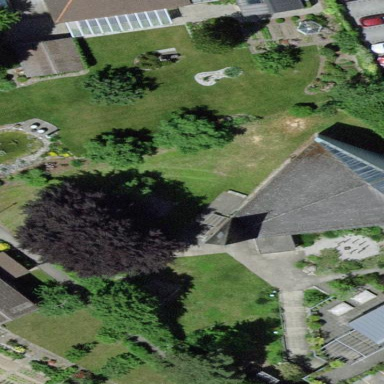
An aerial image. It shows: Church which is place of worship.